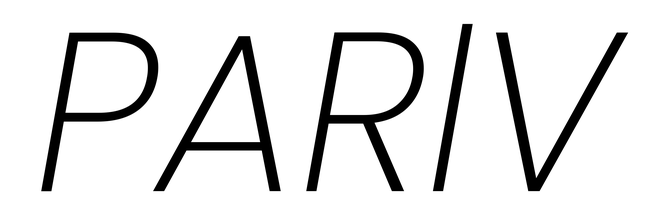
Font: Poppins-ExtraLightItalic